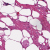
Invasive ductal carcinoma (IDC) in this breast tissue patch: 0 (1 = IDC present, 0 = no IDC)